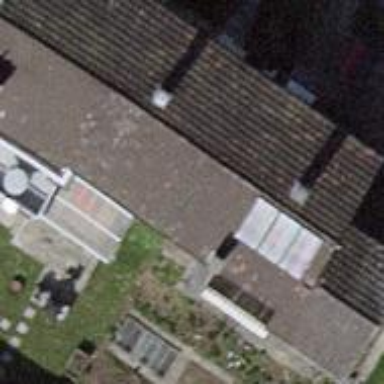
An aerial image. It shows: Gabled building.